Aerial crown-view tile of a tropical tree (Barro Colorado Island, Panama), acquired 20241216:
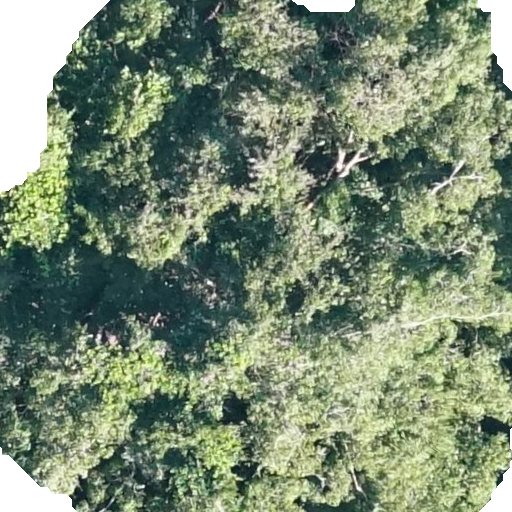
Species: Hura crepitans
GBIF accepted scientific name: Hura crepitans
Crown area: 401.277 m²